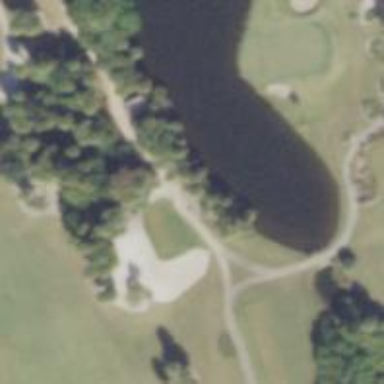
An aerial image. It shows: Path designated for golf carts.